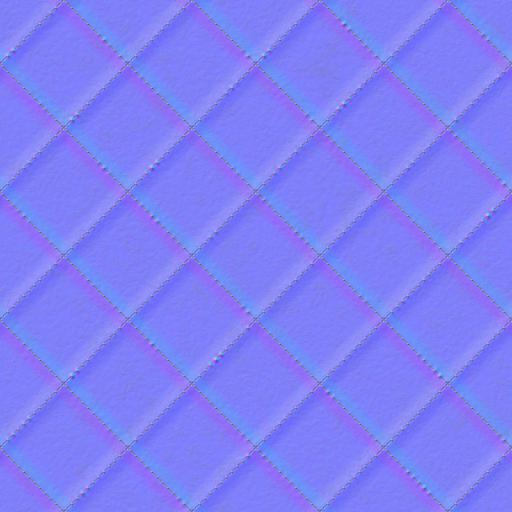
black brown dark leather stitched